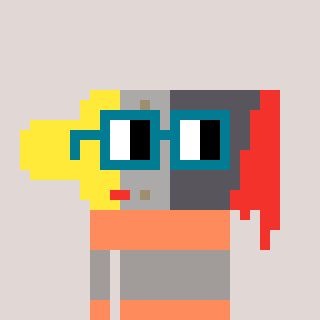
a pixel art character with square dark green glasses, a paintbrush-shaped head and a peachy-colored body on a warm background